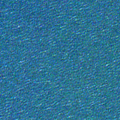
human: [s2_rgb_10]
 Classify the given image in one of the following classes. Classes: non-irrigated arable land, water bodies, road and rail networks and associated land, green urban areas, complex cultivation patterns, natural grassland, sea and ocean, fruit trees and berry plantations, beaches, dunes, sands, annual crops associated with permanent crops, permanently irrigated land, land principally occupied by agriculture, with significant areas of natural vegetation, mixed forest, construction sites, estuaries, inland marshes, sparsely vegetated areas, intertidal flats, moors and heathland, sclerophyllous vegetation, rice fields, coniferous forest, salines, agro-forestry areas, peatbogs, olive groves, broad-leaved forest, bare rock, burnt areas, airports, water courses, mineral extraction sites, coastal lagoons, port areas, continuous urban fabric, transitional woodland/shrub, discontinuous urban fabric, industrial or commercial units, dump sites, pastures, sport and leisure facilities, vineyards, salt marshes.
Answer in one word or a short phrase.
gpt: sea and ocean